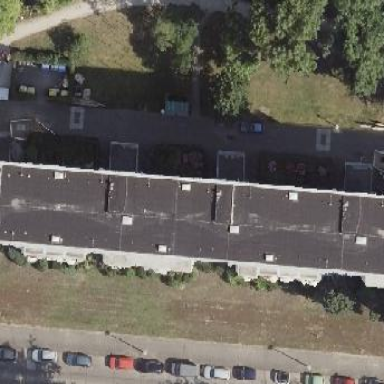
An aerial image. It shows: Apartment building with flat roof.